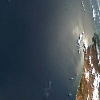
Label: water